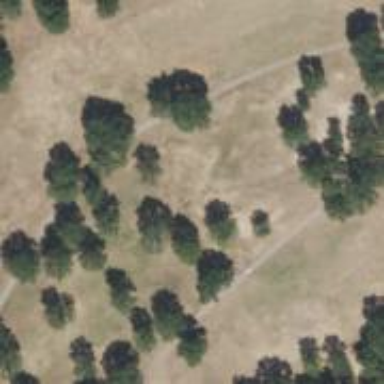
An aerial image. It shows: Scenic golf fairway.